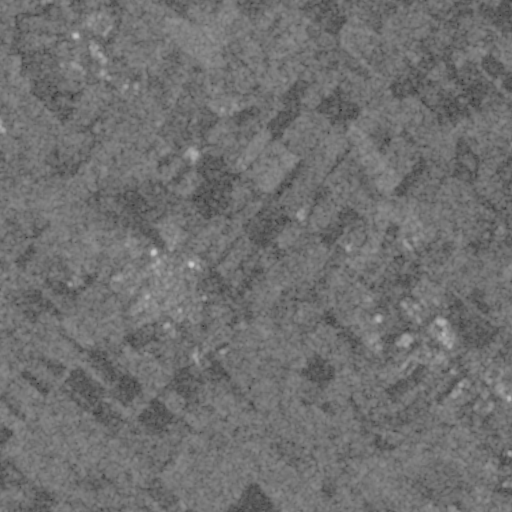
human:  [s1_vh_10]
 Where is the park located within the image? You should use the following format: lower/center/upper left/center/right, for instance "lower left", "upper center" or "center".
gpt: The park is located in the lower center of the image.
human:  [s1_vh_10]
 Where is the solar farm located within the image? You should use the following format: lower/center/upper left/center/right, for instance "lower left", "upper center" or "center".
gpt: The solar farm is located in the lower of the image.
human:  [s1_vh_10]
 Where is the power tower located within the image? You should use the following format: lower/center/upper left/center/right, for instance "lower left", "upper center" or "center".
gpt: There is no power tower in the image.

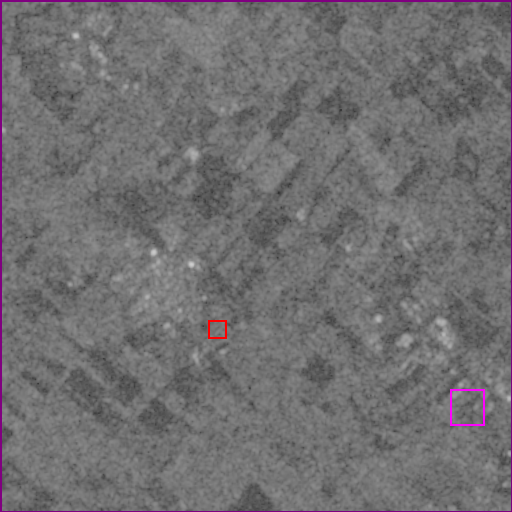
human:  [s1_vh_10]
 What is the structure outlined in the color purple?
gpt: The structure outlined in purple is a crop field.
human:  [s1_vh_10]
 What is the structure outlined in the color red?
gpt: The structure outlined in red is a park.
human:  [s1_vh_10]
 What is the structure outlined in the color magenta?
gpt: The structure outlined in magenta is a solar farm.
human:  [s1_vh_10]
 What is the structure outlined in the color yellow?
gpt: There is no yellow outline.